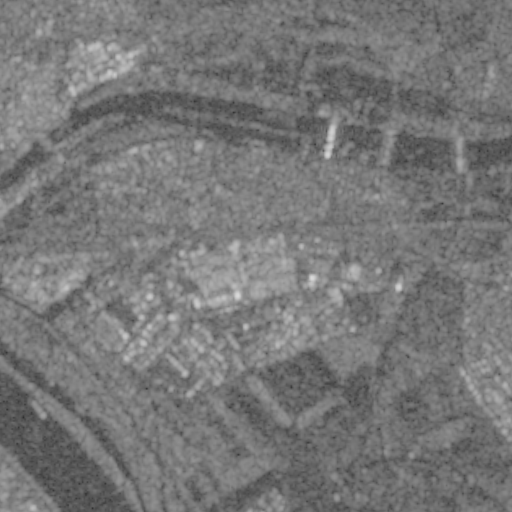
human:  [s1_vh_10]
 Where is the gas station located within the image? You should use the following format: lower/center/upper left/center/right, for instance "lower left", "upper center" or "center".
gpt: The gas station is located in the lower left of the image.
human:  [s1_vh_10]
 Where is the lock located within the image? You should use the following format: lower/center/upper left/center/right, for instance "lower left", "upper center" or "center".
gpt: The lock is located in the upper right of the image.
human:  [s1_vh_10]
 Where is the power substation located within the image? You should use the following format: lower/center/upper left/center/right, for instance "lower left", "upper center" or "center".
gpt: The power substation is located in the upper center of the image.
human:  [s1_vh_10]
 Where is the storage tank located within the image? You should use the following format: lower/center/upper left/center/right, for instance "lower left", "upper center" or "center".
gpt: The storage tank is located in the center left of the image.
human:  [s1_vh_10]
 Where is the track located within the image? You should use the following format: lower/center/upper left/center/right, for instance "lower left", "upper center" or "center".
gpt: The track is located in the center left of the image.
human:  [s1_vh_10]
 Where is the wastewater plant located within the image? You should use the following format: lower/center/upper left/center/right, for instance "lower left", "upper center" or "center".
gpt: The wastewater plant is located in the lower right of the image.
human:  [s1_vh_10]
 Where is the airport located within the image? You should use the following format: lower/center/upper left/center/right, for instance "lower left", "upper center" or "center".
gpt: There is no airport in the image.

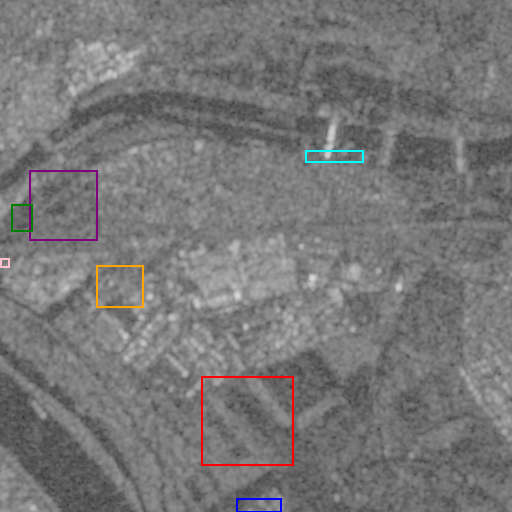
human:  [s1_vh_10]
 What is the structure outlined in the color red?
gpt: The structure outlined in red is a crop field.
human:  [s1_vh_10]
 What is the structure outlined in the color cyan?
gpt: The structure outlined in cyan is a lock.
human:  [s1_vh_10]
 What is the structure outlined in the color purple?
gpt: The structure outlined in purple is a park.
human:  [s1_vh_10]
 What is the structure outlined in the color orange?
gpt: The structure outlined in orange is a parking lot.
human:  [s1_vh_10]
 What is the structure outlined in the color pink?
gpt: The structure outlined in pink is a storage tank.
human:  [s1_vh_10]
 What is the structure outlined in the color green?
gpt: The structure outlined in green is a track.
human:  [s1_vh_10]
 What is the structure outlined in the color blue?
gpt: The structure outlined in blue is a wastewater plant.
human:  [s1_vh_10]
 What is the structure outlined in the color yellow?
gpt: There is no yellow outline.